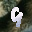
Label: 9